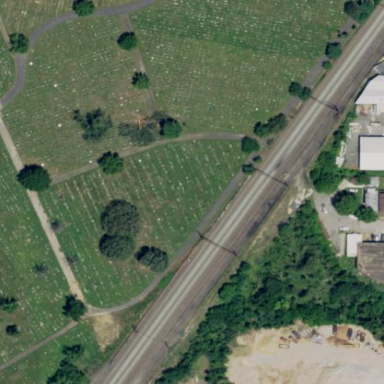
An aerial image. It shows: Sector in the cemetery.